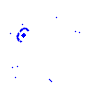
Particle: pion